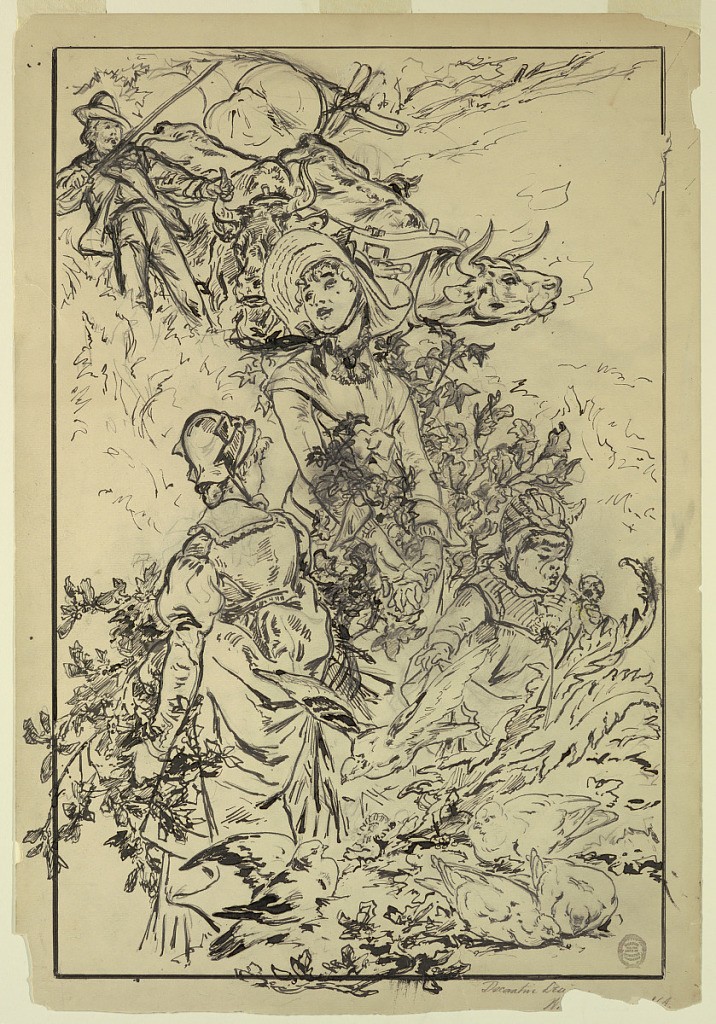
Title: In the Mountains (Decorative Design)
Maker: Walter Shirlaw, American, b. Scotland, 1838–1909
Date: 1875–80
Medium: Pen and ink, graphite on heavy cream paper
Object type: Drawing
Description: Two women and a girl gather flowers. Behind them, a farmer drives a team of oxen down the slope. Doves in foreground. Framing lines, although parts of design go beyond them.